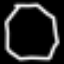
Label: octagon